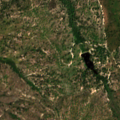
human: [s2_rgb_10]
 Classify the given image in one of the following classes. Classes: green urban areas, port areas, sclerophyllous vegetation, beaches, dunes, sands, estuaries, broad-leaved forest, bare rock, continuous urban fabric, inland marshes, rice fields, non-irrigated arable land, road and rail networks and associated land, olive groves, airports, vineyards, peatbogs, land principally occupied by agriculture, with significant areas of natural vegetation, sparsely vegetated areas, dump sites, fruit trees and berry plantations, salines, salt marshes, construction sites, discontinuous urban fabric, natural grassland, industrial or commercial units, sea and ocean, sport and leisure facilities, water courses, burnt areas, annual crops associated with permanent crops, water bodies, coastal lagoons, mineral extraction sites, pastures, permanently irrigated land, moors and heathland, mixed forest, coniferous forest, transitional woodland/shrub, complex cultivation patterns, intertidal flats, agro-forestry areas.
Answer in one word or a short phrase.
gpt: agro-forestry areas, mixed forest